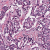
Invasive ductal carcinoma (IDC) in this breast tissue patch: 1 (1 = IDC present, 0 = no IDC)